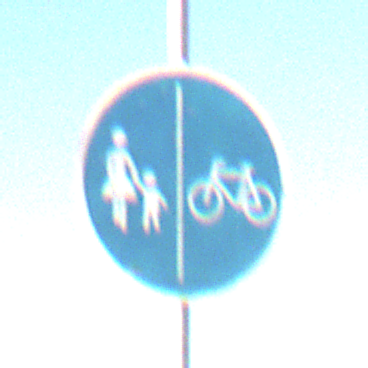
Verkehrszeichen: GetrennterRadUndGehwegRadwegRechts
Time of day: SunriseSunset
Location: Outdoor (Nature)
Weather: PartlyCloudy
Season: NotSpecified
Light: Natural